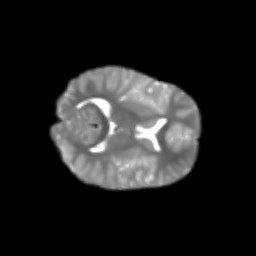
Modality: T2w
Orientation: axial
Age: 7
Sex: female
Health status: healthy